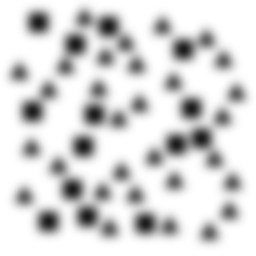
Squares: 14
Triangles: 30
Stars: 0
Total shapes: 44